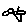
Label: bird